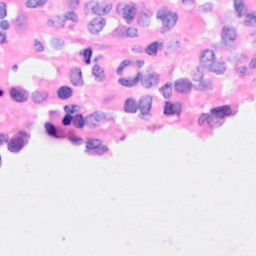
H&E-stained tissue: Breast